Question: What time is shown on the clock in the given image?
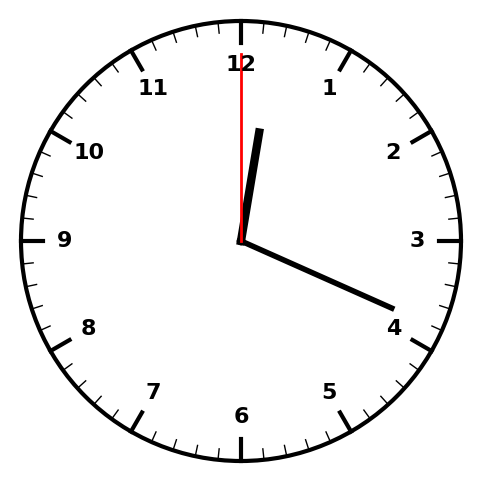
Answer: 12:19:00